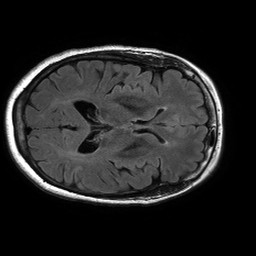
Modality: FLAIR
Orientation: axial
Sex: female
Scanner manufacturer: philips
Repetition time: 11 s
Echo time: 0.125 s